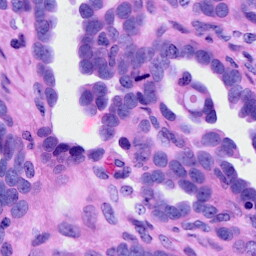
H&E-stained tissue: Ovarian